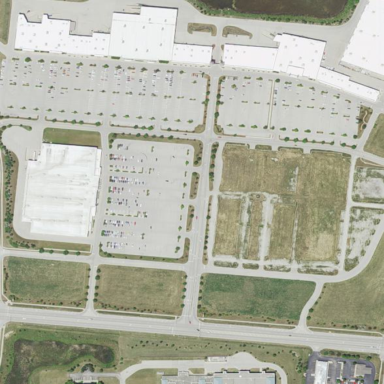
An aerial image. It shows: Retail area.